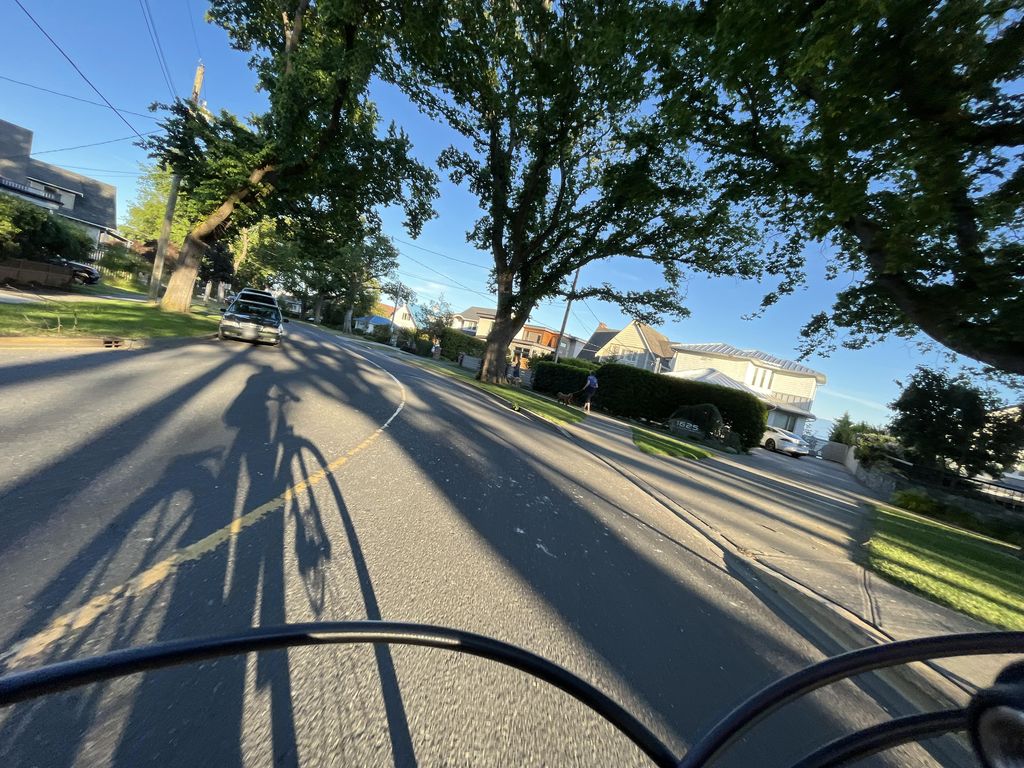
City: victoria